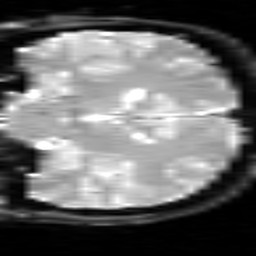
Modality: inplaneT2
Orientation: coronal
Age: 26
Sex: female